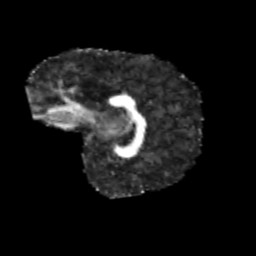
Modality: FA
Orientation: sagittal
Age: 11
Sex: male
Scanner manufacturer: siemens
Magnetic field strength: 3 T
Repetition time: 3.8 s
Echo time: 0.07 s